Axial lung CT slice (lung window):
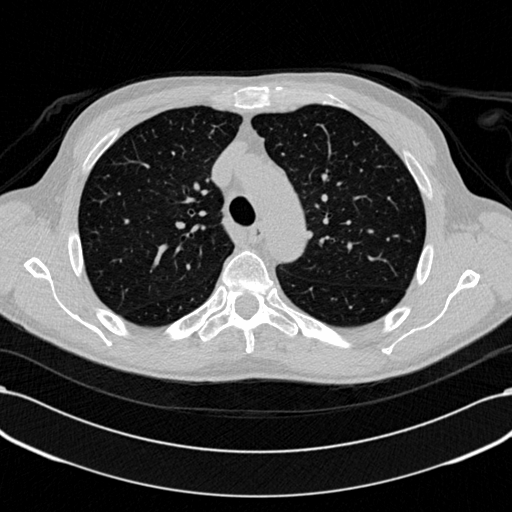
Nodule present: no